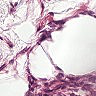
Metastatic tissue present: no